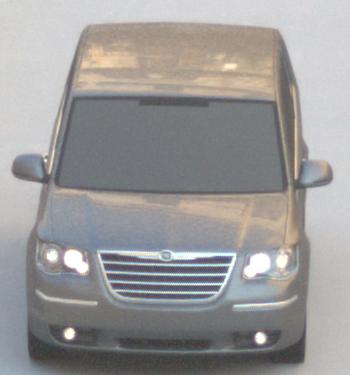
Make: Chrysler
Model: Grand Voyager 3.8
Detailed model: Grand Voyager
Model produced from: 2008/03
Model produced until: 2010/12
Doors: 5
Color: gray
Road condition: dry road
Daytime: morning or afternoon
Contrast: low contrast